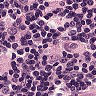
Metastatic tissue present: yes